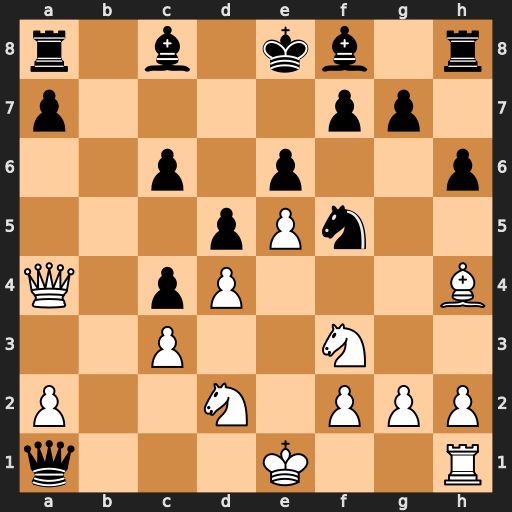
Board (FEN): r1b1kb1r/p4pp1/2p1p2p/3pPn2/Q1pP3B/2P2N2/P2N1PPP/q3K2R
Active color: w
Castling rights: Kkq
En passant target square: -
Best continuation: Ke2 Bd7 Rxa1